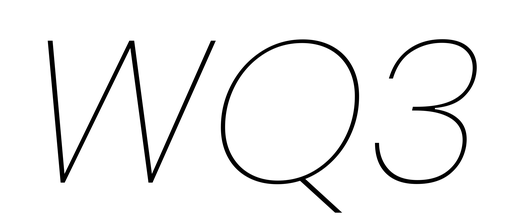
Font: Poppins-ThinItalic